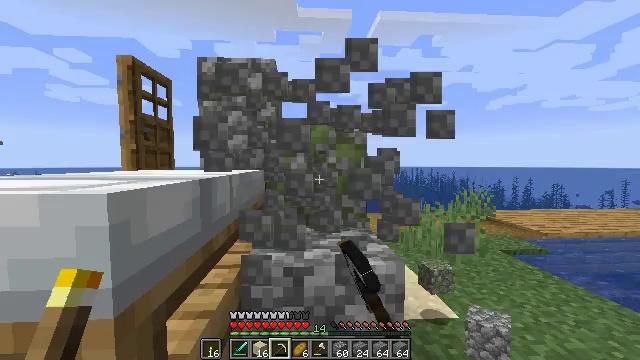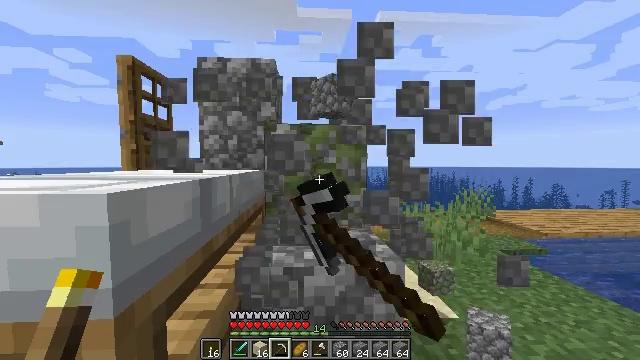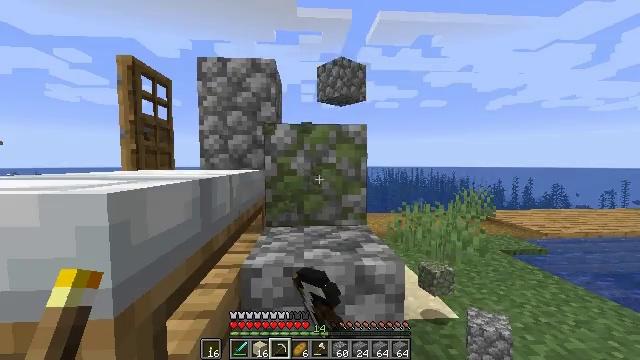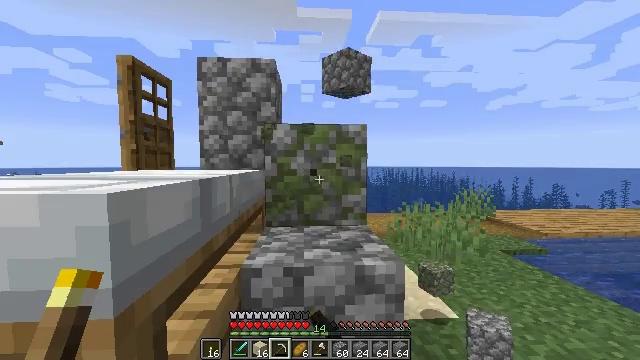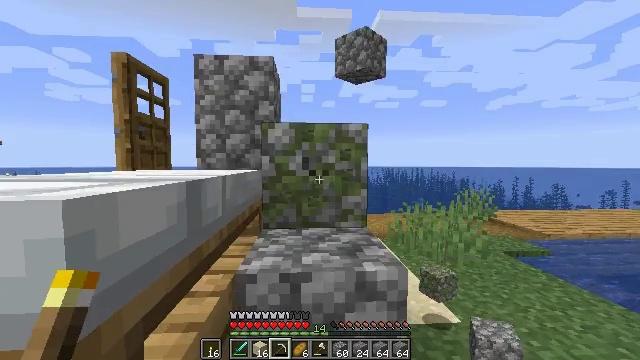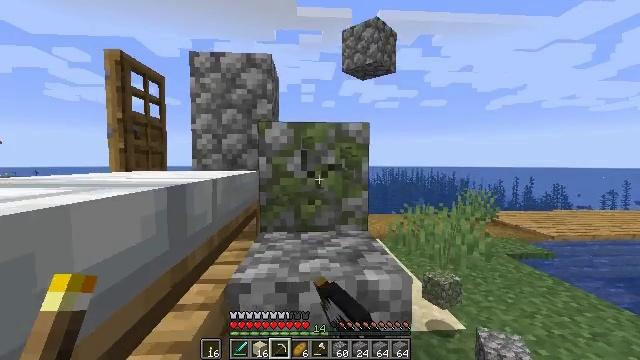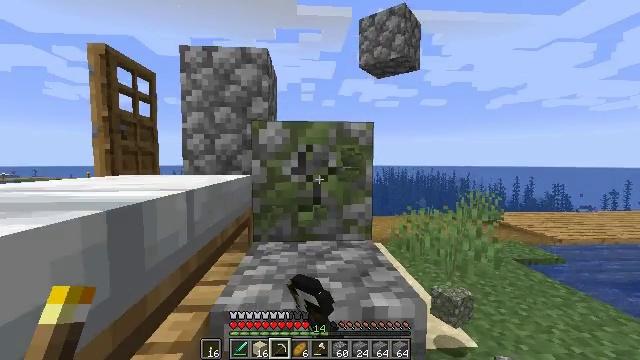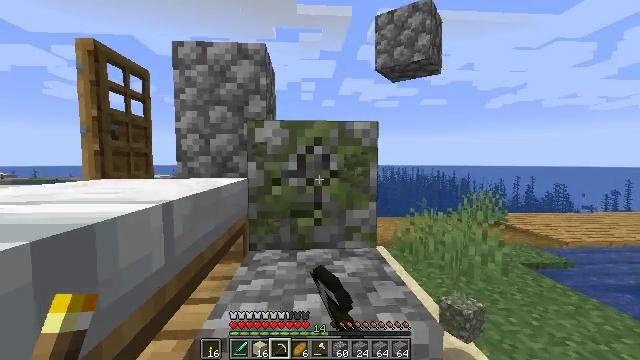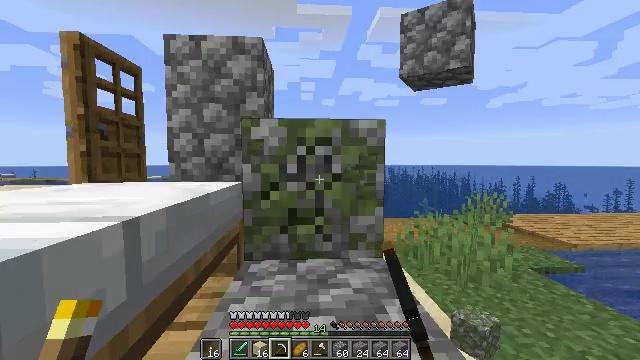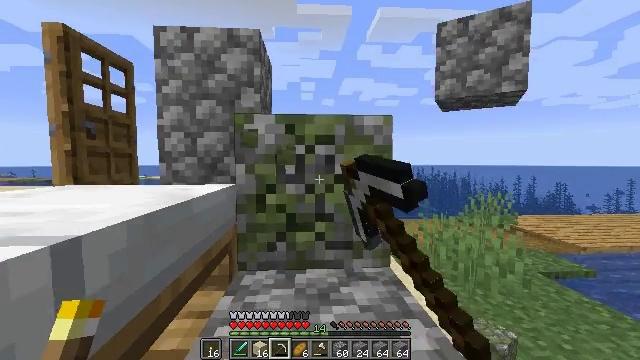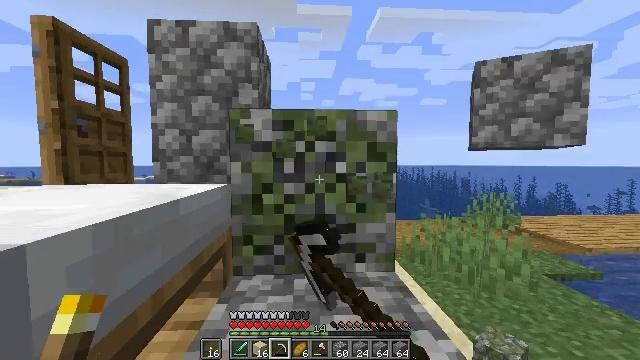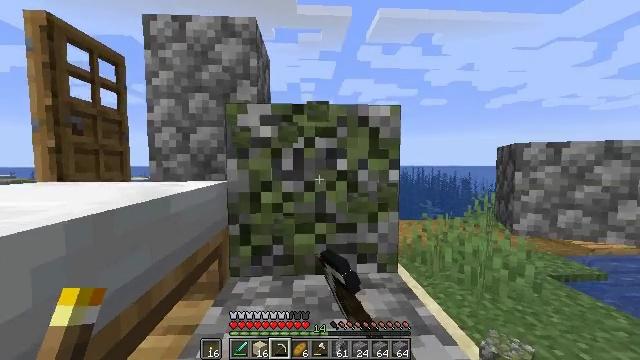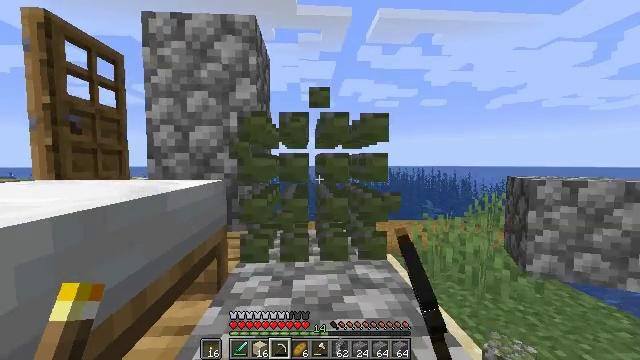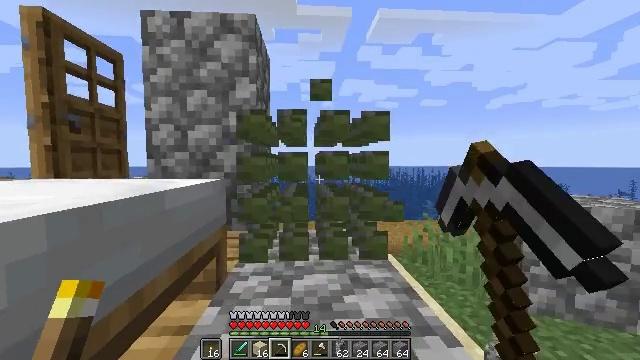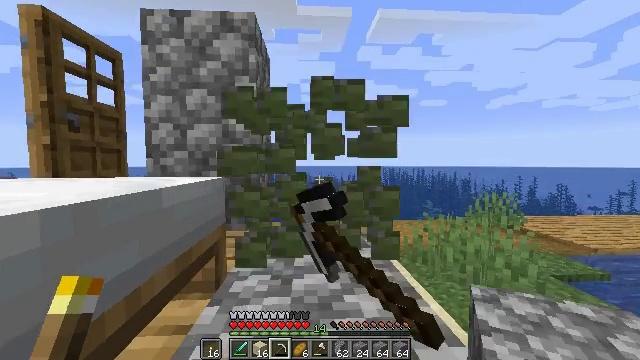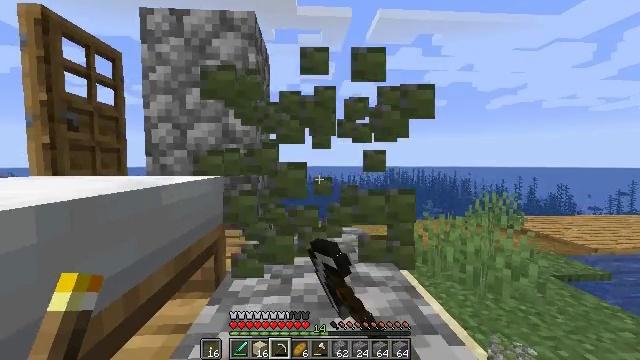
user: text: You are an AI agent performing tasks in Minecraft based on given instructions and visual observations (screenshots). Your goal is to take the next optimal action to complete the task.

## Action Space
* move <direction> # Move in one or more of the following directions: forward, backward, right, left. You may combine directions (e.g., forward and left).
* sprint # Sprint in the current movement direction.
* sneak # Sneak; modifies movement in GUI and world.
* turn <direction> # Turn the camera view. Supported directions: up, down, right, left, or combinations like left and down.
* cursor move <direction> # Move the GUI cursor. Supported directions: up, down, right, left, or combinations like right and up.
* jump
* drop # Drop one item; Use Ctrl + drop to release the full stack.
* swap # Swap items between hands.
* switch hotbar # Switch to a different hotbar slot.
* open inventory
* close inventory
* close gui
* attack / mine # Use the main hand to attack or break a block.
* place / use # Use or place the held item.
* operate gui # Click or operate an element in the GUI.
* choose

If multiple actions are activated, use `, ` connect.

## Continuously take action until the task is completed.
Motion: motion action
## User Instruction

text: Gather mossy cobblestone from a dungeon or ruin.
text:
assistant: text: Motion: attack / mine
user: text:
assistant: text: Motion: attack / mine
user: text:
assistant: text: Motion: attack / mine
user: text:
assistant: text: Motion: move forward, attack / mine
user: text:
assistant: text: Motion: move forward, attack / mine
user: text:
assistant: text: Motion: move forward, attack / mine
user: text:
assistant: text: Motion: move forward, attack / mine
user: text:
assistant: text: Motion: move forward, attack / mine
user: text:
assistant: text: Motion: attack / mine
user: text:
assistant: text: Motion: attack / mine
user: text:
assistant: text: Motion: attack / mine
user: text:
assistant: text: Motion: attack / mine
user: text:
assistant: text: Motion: attack / mine
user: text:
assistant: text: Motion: attack / mine
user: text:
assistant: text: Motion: attack / mine
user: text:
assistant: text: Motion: attack / mine
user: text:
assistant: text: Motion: attack / mine